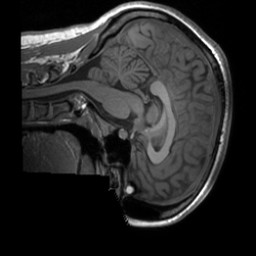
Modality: T1w
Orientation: sagittal
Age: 21
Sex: female
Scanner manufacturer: siemens
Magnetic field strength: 3 T
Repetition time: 1.9 s
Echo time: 0.00226 s